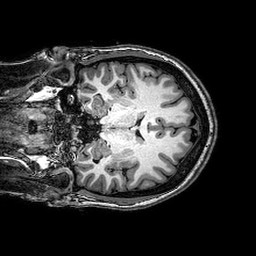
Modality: T1w
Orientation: coronal
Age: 26
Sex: female
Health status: healthy
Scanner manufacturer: philips
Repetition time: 0.008161 s
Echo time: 0.00374 s